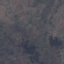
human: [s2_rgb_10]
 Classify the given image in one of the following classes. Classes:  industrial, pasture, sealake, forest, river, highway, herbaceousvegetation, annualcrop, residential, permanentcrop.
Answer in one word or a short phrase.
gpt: HerbaceousVegetation